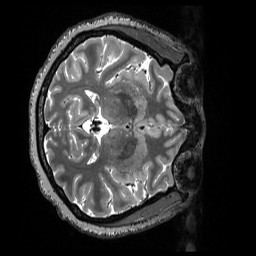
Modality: T2w
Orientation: axial
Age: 43
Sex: female
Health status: ill
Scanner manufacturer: siemens
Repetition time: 3.2 s